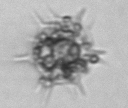
Label: Dictyocha